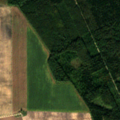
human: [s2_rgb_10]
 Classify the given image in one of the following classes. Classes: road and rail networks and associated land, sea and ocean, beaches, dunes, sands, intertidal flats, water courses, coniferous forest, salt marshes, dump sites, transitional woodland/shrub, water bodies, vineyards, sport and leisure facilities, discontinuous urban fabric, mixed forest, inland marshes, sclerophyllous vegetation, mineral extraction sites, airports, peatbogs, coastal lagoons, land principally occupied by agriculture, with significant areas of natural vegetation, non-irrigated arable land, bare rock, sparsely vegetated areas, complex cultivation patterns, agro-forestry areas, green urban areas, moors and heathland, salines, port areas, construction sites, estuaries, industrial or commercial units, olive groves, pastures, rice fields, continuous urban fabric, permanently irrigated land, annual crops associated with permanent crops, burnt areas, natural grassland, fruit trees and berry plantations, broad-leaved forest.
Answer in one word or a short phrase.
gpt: non-irrigated arable land, broad-leaved forest